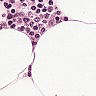
Metastatic tissue present: no